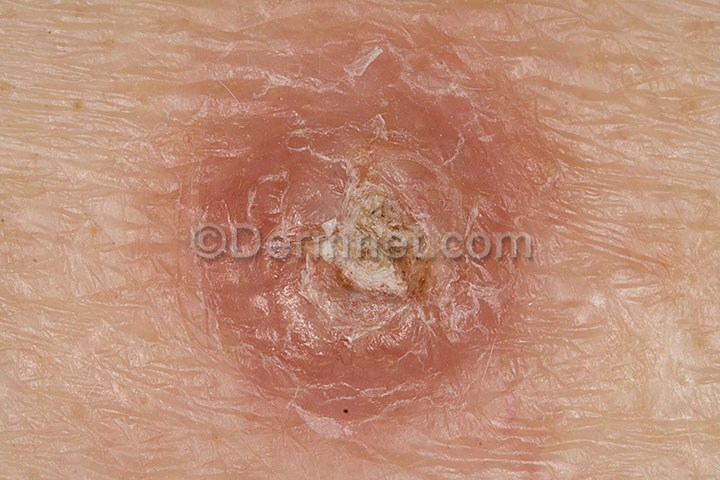
Disease: Seborrheic Keratoses and other Benign Tumors